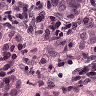
Metastatic tissue present: yes